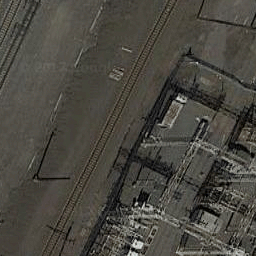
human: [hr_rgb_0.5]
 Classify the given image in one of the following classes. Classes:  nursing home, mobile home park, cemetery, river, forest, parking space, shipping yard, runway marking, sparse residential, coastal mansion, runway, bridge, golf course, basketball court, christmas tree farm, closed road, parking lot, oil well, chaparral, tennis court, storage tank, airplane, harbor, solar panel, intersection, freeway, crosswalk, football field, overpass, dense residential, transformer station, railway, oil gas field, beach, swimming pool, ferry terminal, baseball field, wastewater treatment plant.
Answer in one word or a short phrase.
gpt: transformer station